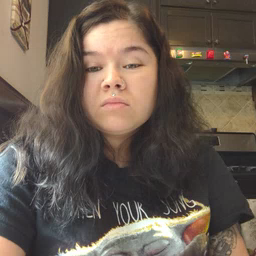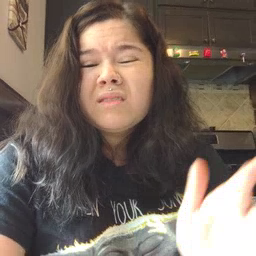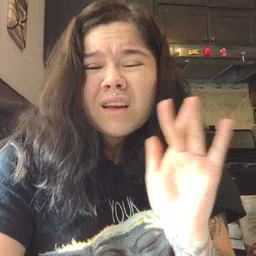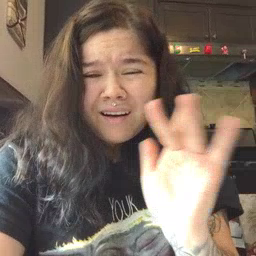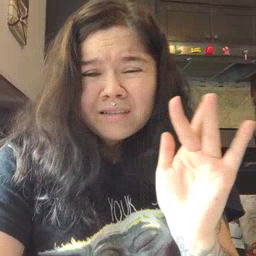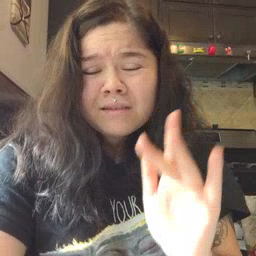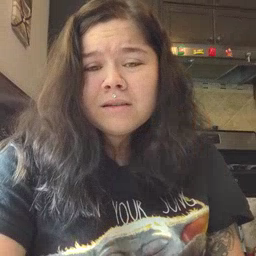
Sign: yucky